Question:
I'd like a SQL query to calculate the 'incentive' column and based on the number of times a student was tutored in a month.
If the student was tutored in 'AP Math' twice in a month then, the Tutor gets $20, else $0.
I don't want group the date into month summary so, I'd like to leave the dates as is hence why I assigned $10 for each record where the students that were tutored twice in month.
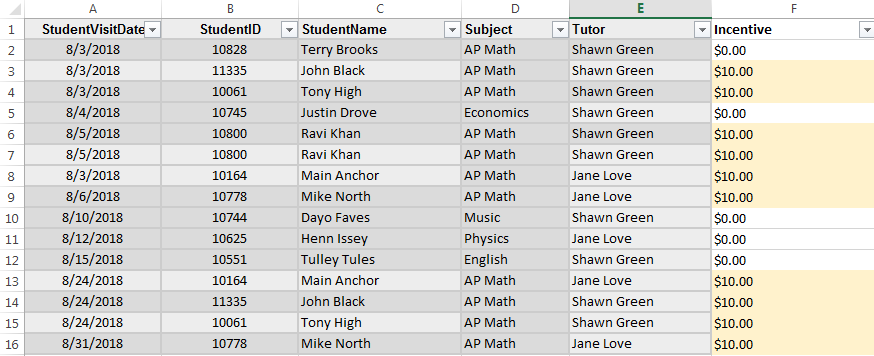
Answer: I think you just need window functions:
'''
select t.*,
(case when cnt = 2 then 10 else 0 end) as incentive
from (select t.*,
count(*) over (partition by studentid, subject, tutor, year(studentvisitdate), month(studentvisitdate) as cnt
from t
) t
'''